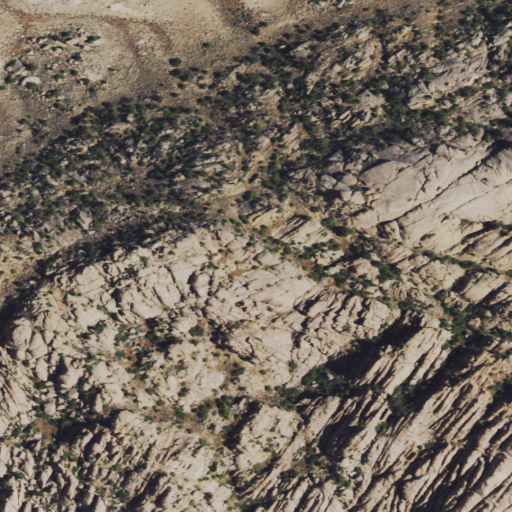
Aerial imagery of mountain in Wyoming named Sweetwater Rocks containing shrub, evergreen forest, and grassland